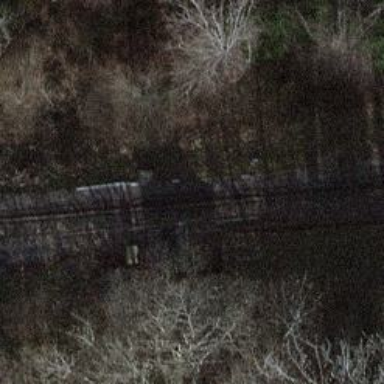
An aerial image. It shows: Halt on the railway.